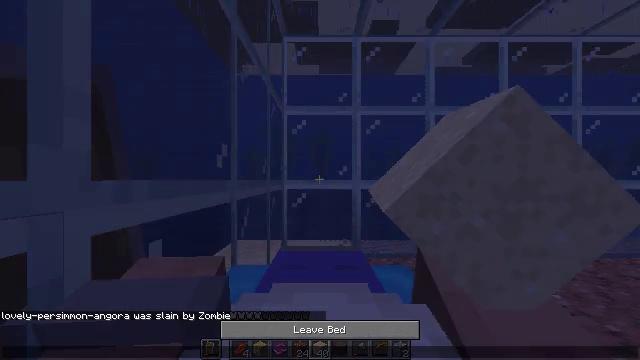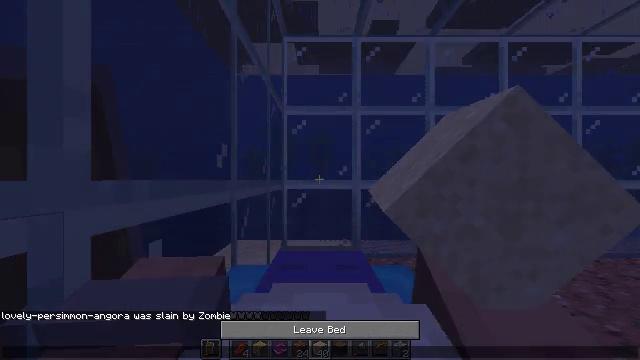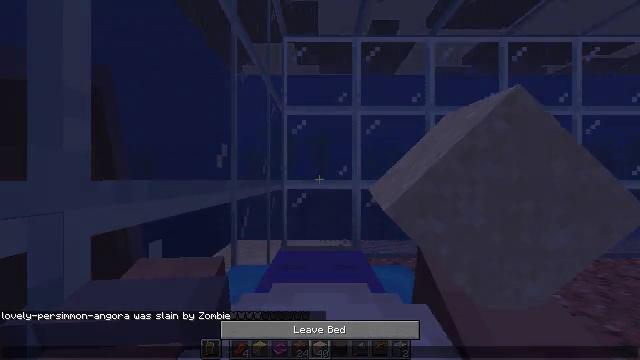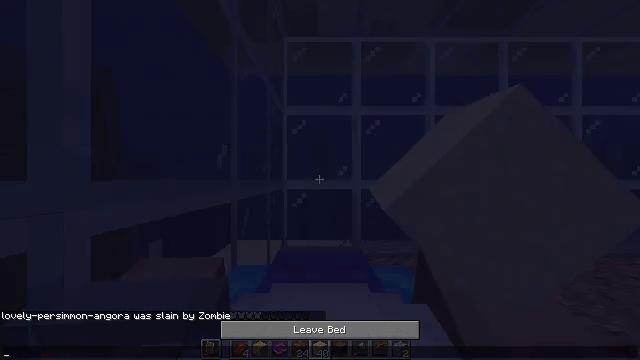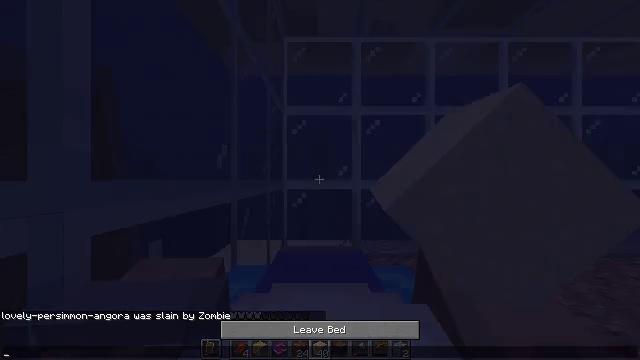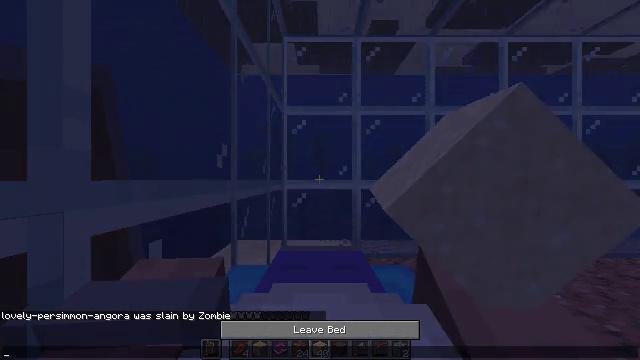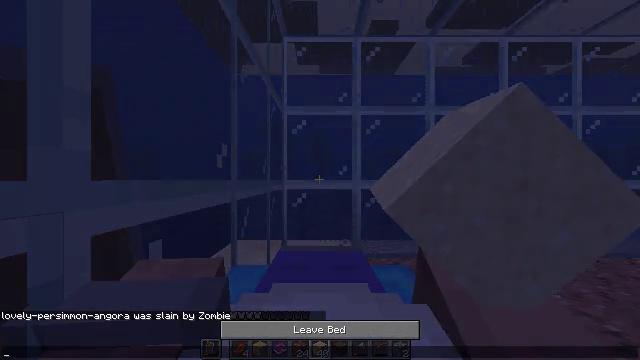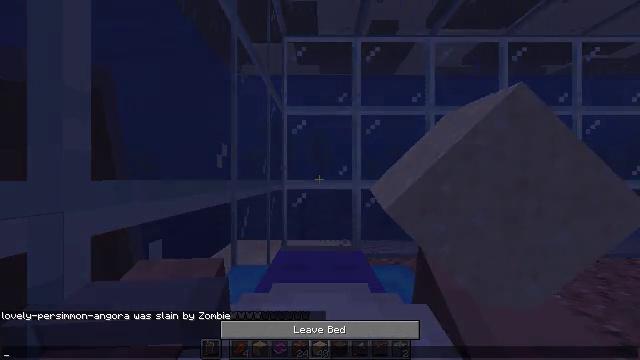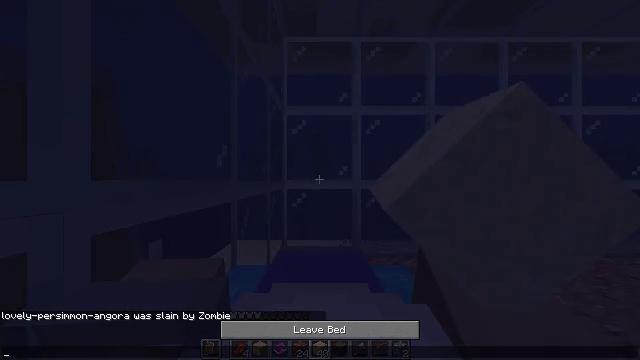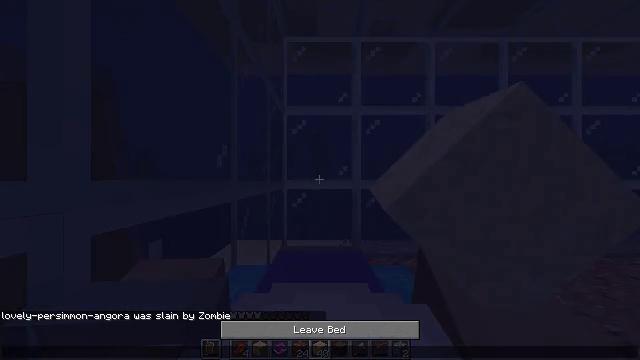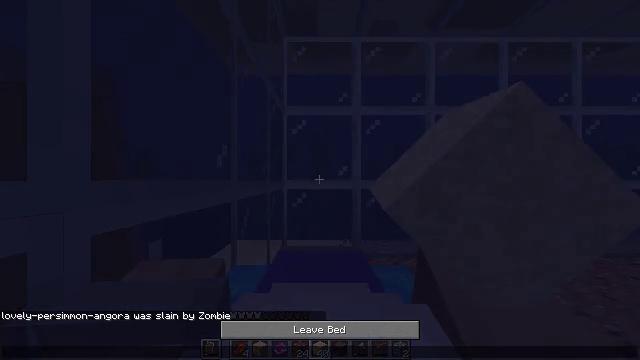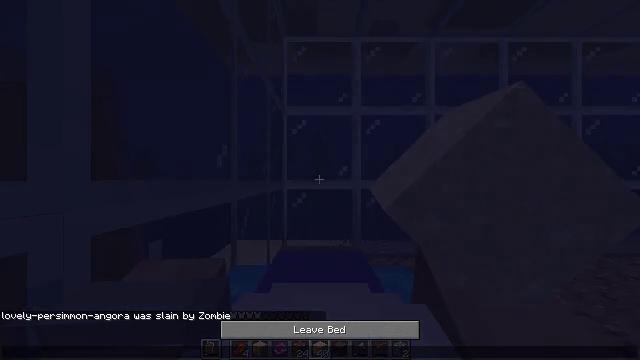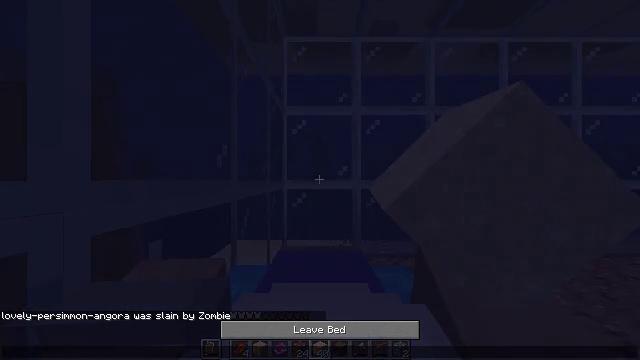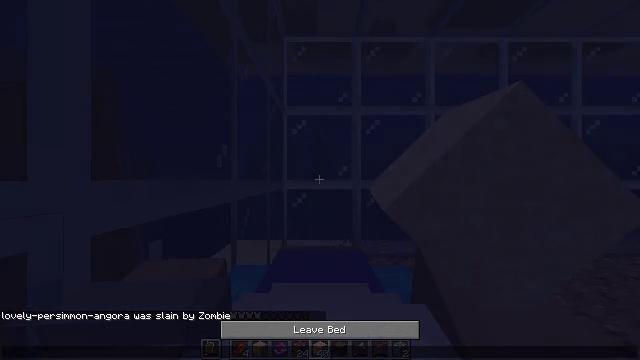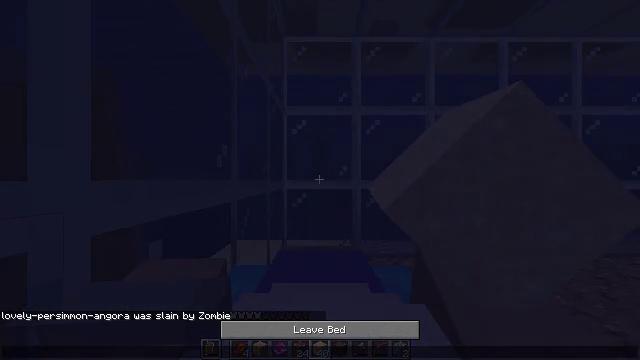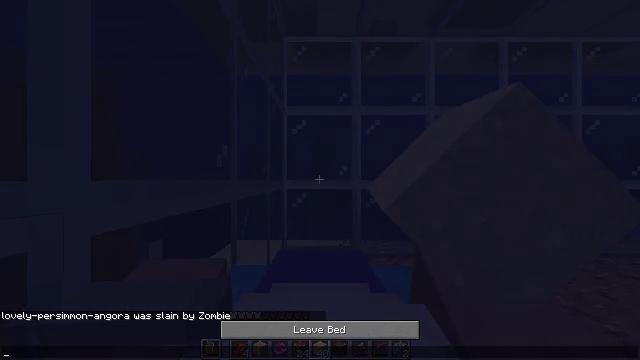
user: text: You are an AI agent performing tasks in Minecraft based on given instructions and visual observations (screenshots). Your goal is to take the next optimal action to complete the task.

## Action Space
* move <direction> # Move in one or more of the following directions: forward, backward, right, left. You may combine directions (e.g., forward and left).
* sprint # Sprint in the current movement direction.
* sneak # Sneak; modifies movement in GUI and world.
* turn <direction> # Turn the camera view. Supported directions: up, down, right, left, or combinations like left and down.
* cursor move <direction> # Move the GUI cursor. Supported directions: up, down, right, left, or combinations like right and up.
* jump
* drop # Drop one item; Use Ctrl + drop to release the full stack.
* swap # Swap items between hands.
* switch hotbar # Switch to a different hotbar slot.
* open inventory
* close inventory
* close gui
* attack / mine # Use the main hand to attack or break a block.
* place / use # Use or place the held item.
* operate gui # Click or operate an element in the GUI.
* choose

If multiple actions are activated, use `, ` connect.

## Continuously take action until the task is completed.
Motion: motion action
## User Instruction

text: Acquire packed ice by mining.
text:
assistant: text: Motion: no_op
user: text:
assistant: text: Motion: no_op
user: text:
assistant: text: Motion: no_op
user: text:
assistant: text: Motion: no_op
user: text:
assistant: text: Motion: no_op
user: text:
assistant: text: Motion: no_op
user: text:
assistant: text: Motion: no_op
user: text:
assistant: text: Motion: no_op
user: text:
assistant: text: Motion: no_op
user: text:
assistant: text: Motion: no_op
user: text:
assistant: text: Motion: no_op
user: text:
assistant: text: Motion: no_op
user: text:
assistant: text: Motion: no_op
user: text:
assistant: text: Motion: no_op
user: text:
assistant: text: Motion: no_op
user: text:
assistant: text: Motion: no_op
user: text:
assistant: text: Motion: no_op
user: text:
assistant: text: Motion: no_op
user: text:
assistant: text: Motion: no_op
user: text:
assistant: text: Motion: no_op
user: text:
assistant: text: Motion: no_op
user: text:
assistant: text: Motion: no_op
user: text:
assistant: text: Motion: no_op
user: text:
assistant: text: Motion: no_op
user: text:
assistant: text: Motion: no_op
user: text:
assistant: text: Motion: no_op
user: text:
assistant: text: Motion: no_op
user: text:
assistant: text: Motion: no_op
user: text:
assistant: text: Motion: no_op
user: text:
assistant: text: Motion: no_op